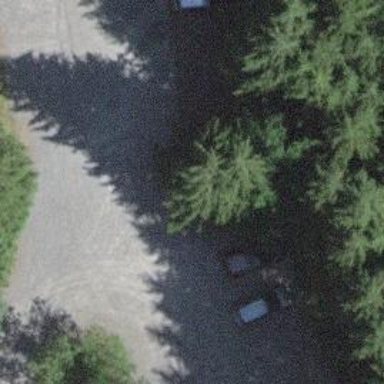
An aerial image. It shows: Unpaved service road designated as parking aisle.